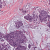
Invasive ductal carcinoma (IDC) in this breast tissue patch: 1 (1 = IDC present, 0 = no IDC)